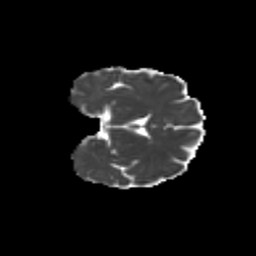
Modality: MD
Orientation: coronal
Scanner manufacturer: siemens
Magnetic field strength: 3 T
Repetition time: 9.2 s
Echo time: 0.084 s